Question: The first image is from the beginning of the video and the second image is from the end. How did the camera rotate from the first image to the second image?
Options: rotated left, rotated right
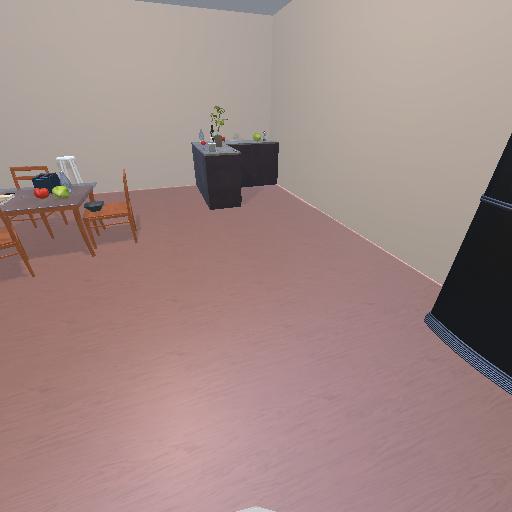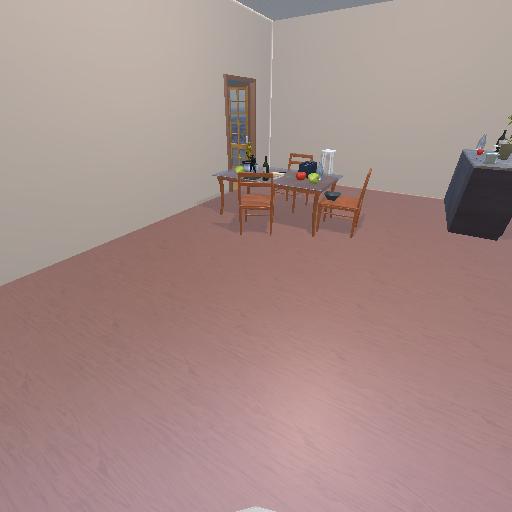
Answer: rotated left